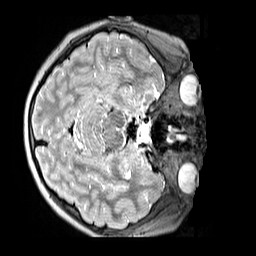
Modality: T2w
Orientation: axial
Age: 9
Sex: male
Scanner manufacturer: siemens
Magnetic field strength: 3 T
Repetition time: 3.2 s
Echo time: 0.408 s